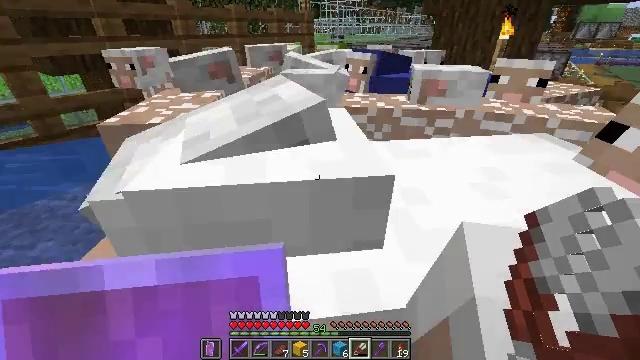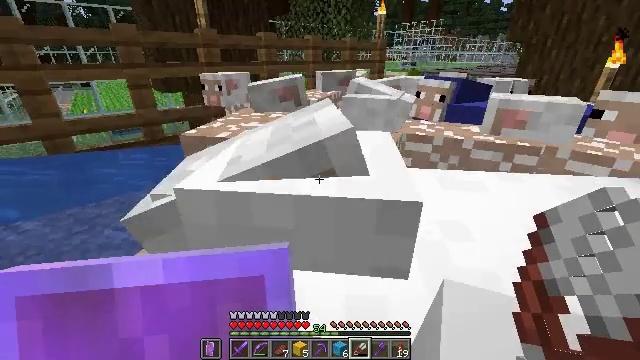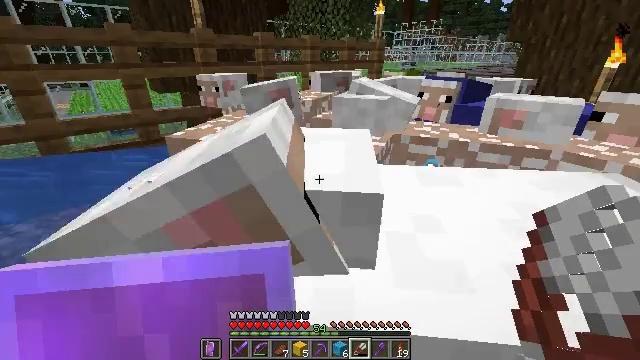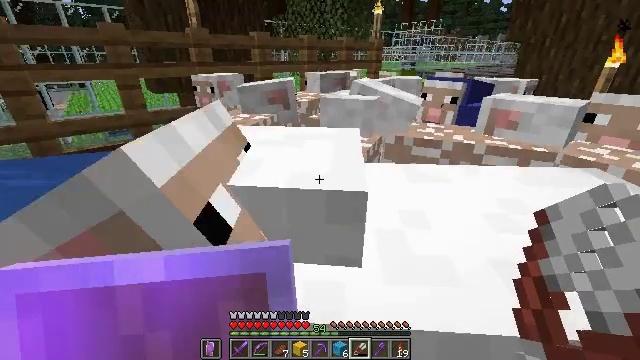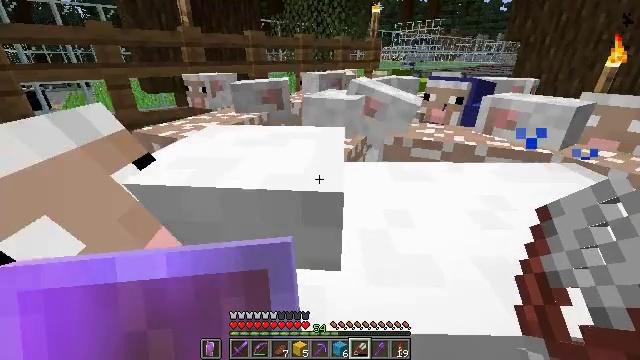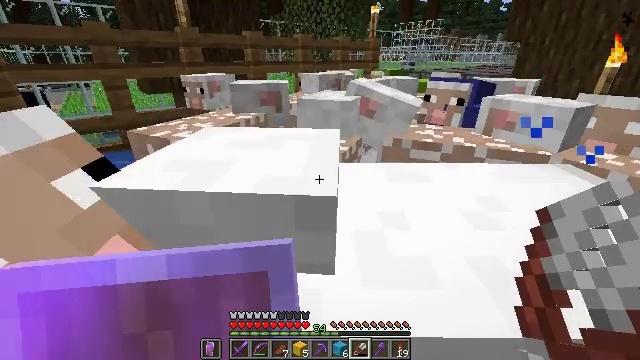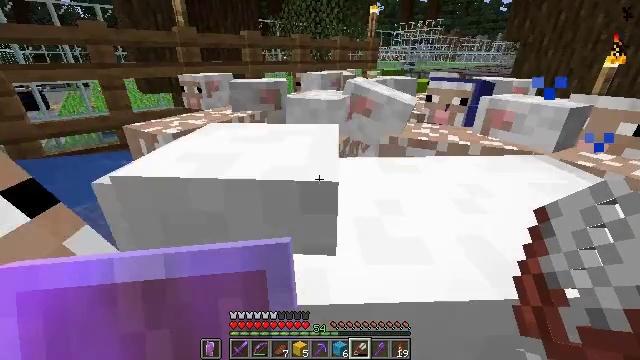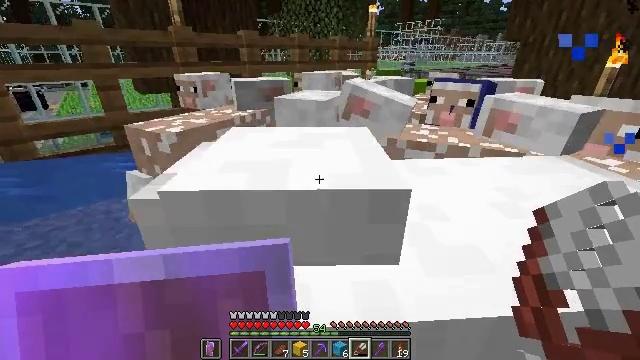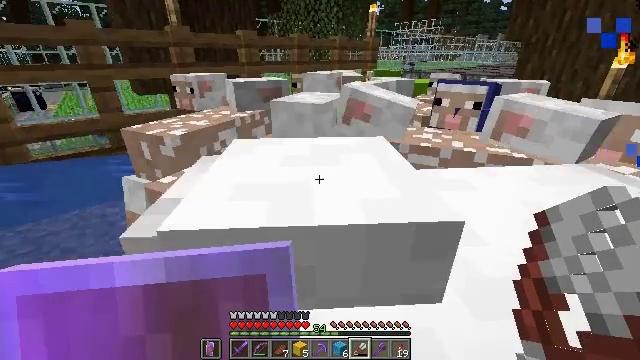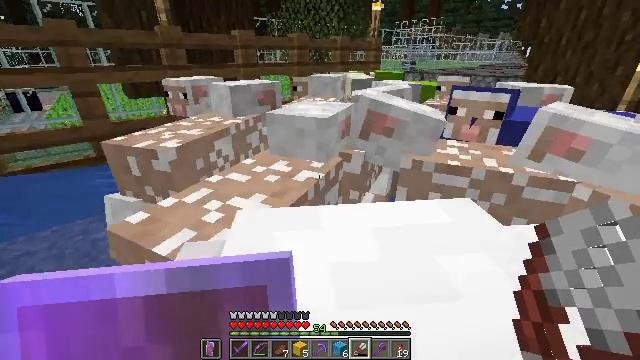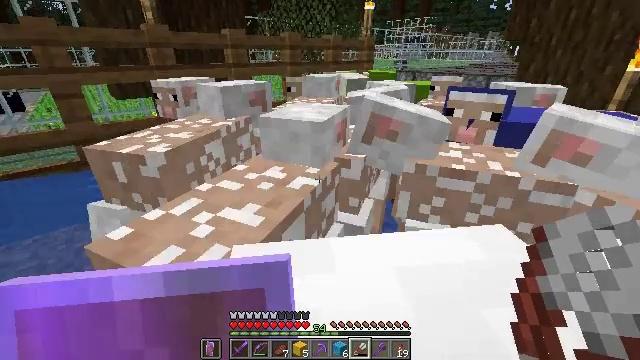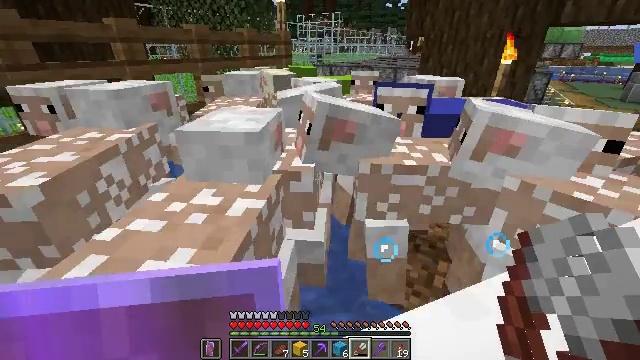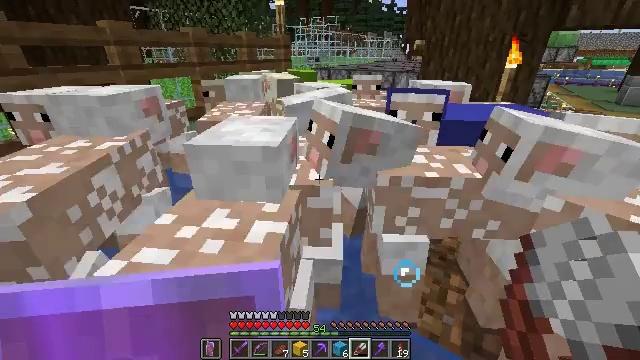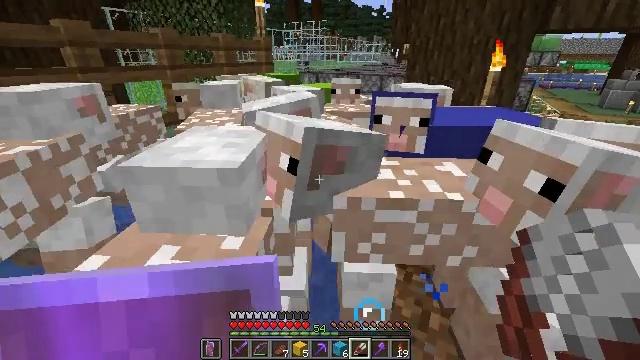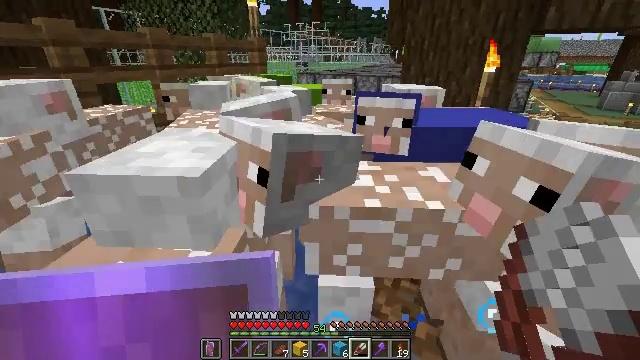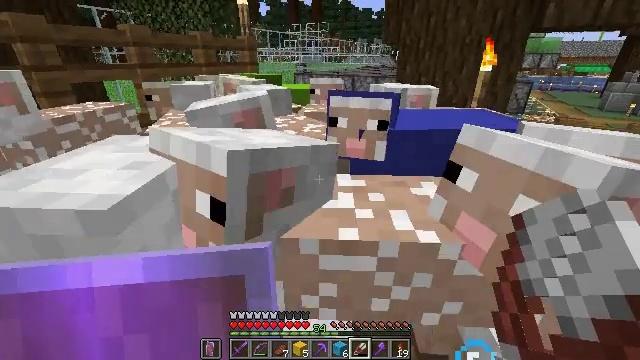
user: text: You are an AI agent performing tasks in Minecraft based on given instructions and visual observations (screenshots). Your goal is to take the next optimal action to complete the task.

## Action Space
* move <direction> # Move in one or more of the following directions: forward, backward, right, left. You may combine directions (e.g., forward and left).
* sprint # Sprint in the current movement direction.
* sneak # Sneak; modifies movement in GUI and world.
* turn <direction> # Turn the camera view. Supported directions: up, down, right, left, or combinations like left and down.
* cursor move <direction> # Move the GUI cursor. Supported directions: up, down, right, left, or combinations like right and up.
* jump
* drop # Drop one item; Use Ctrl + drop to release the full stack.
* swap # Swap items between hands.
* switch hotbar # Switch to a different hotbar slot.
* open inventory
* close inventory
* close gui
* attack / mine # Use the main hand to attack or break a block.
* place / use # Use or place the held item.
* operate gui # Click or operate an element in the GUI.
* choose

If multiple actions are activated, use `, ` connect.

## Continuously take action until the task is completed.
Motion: motion action
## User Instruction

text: Hunt a squid.
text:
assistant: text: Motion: turn left and up
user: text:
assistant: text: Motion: no_op
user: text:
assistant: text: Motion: no_op
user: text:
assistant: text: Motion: no_op
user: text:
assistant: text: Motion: no_op
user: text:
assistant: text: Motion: no_op
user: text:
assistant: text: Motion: move forward
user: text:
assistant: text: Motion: move forward
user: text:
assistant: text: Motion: move forward
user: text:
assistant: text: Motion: move forward, turn right
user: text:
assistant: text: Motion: move forward, turn right and down
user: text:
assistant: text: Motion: move forward and move right
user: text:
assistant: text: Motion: move forward and move right, turn right
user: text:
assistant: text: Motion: move forward and move right
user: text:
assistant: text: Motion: move forward
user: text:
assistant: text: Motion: move forward
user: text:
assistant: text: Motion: move forward
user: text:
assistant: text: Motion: move forward
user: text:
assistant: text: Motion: move forward, turn right and down
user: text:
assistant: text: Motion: turn right
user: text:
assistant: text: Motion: no_op
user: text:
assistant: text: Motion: turn right
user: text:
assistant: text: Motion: turn right and down
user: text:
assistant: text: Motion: turn right, use / place
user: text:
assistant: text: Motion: use / place
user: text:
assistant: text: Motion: use / place
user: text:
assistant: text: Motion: use / place
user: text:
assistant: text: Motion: no_op
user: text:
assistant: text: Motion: no_op
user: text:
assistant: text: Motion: no_op